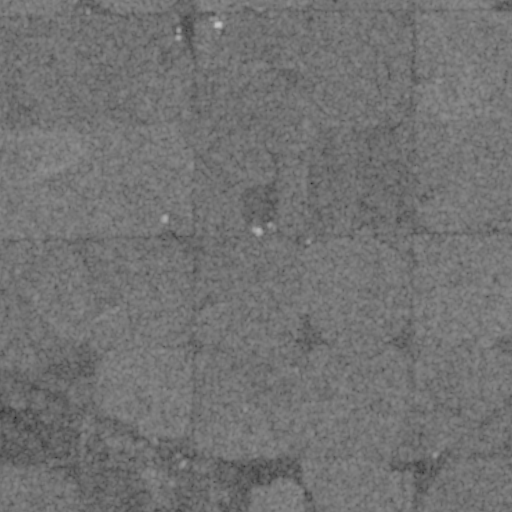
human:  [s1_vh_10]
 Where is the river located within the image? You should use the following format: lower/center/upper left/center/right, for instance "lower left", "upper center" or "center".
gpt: The river is located in the lower of the image.
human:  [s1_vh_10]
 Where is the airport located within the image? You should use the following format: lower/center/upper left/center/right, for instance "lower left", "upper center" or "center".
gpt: There is no airport in the image.

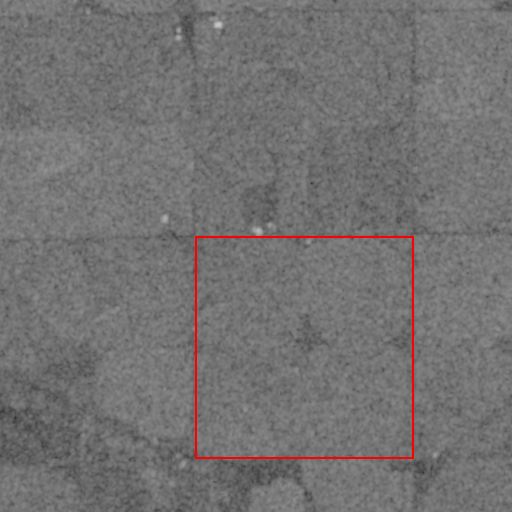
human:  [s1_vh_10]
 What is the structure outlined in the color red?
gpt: The structure outlined in red is a crop field.
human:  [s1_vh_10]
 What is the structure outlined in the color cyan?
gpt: There is no cyan outline.